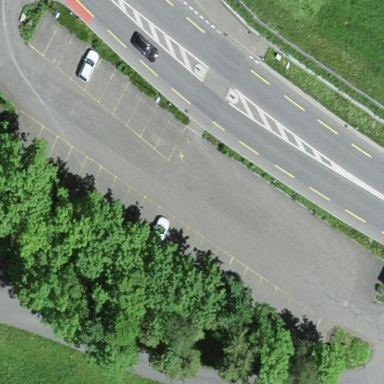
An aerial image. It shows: Parking area with asphalt surface.